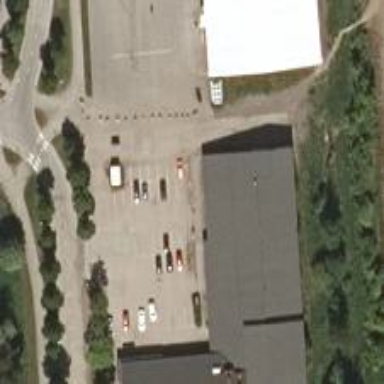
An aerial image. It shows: Veterinary facility.